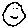
Label: smiley face